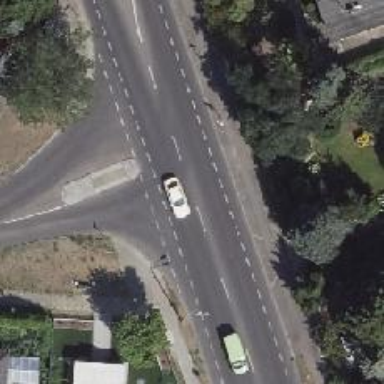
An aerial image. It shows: Secondary road with asphalt surface. There are separate sidewalks on both sides and designated lanes for cyclists marked with lane markings.